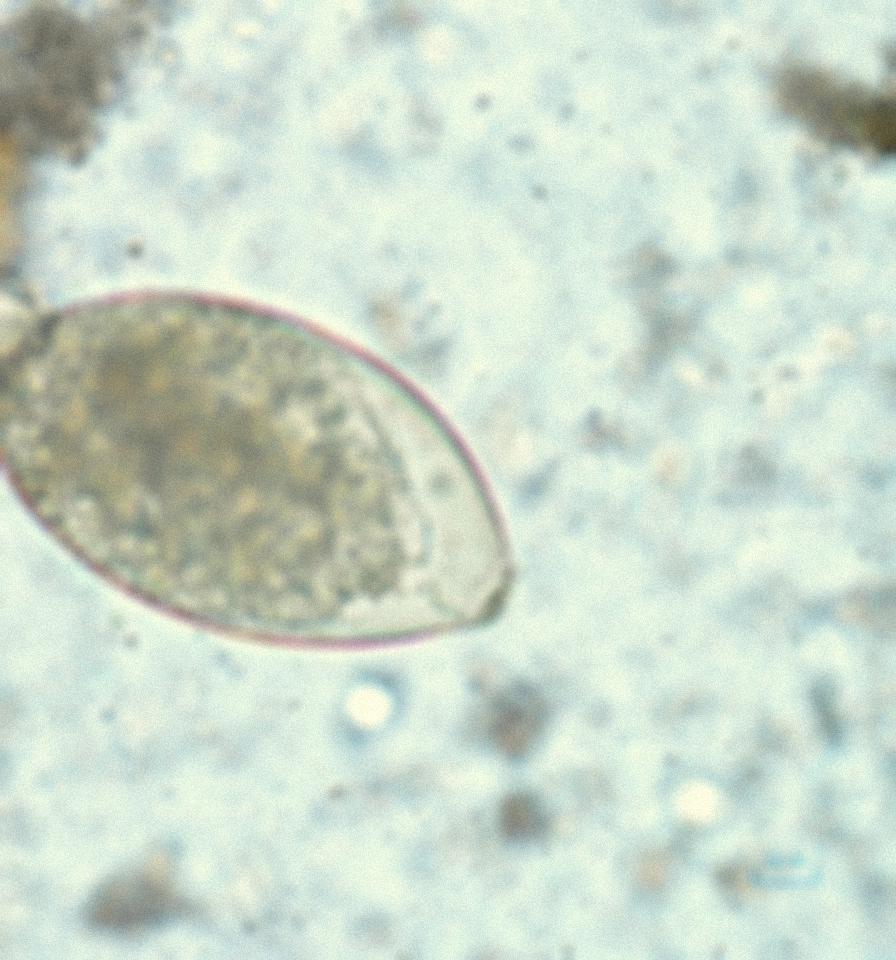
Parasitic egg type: Fasciolopsis buski